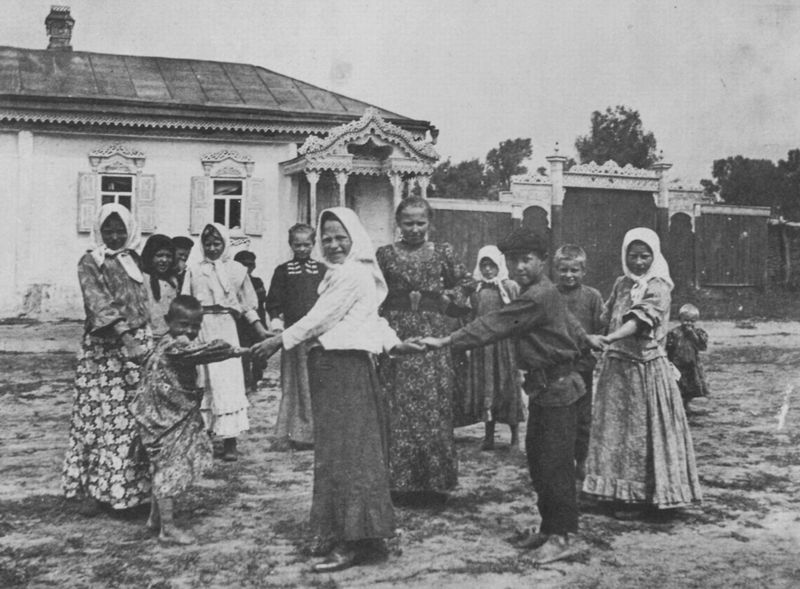
Titel: Dorfkinder am Sonntag
Künstler: Russischer Photograph
Schlagwörter: flügel, gruppe, himmel, schatten, weiß, bäume, frauen, landschaft, menschen, mädchen, fenster, frau, grau, hut, kleid, kleider, licht, mitte, schwarz, szene, säulen, blick, dach, dame, gürtel, haus, zaun, tanz, hemd, mütze, architektur, arm, arme, falten, bildnis, hände, erde, sonne, boden, tücher, gewänder, kind, saum, tanzen, bauern, fensterläden, kamin, kinder, kreis, lächeln, ansicht, fassade, schule, jungen, russland, afrika, dorf, giebel, mauer, klein, baby, holzzaun, läden, platz, spielen, kopftuch, junge, tor, foto, fotografie, photographie, spiel, barfuss, eingang, loggia, schmutz, berlin, schwarzweiß, gruppenbild, photo, kopftücher, reigen, indien, arabien, aufnahme, kolonialismus, marokko, bauernkinder, dorfplatz, anfassen, getüncht, indisch, koloie, namibia, ostafrika, südwest